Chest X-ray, PA view. Patient: 22 years old, sex M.
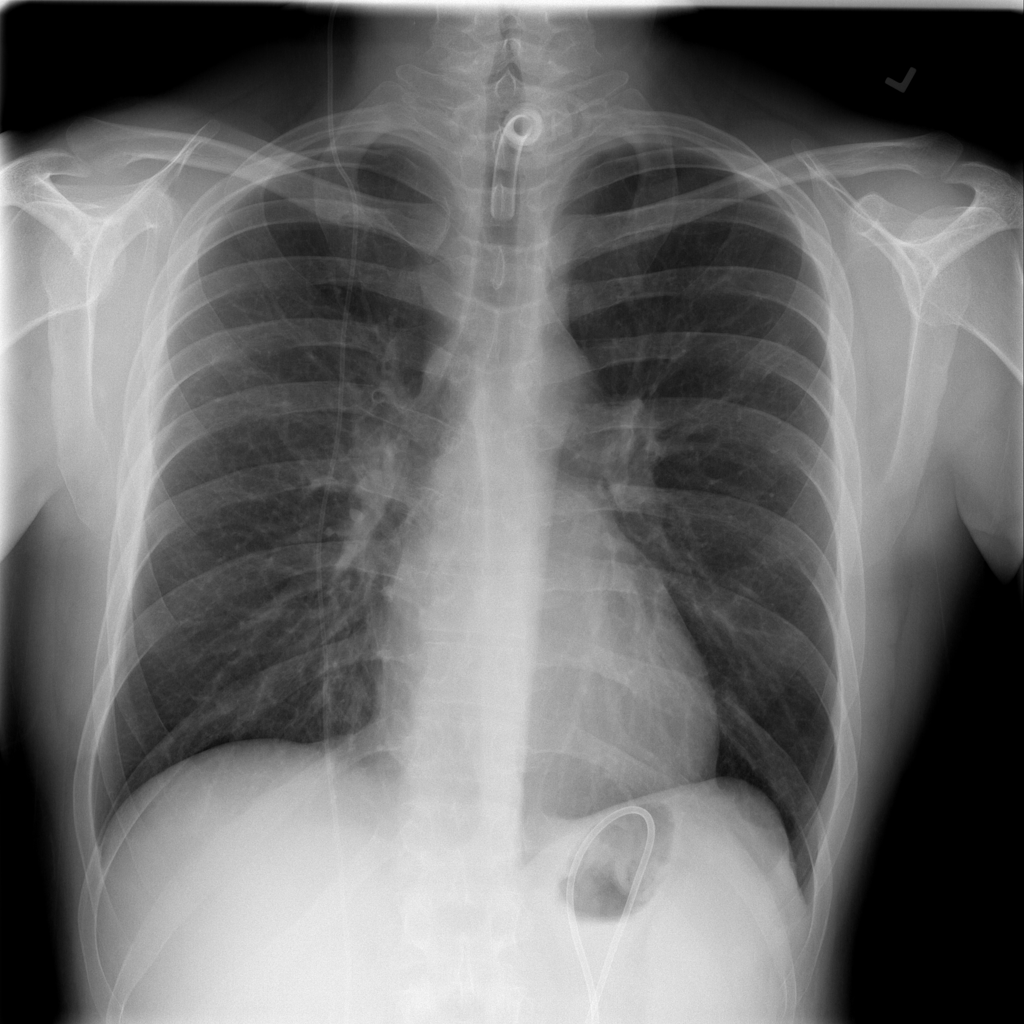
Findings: No Finding